Question: When coding in Eclipse(Indigo), I accidentally hit a combination of keys which made this bar appear when I was doing some shortcuts. This question has probably being answered before but since I don't know the exact name of the bar googling the problem has being fruitless. I've spent two hours trying to fix it. So anyone know how to get rid of this bar in the image below?

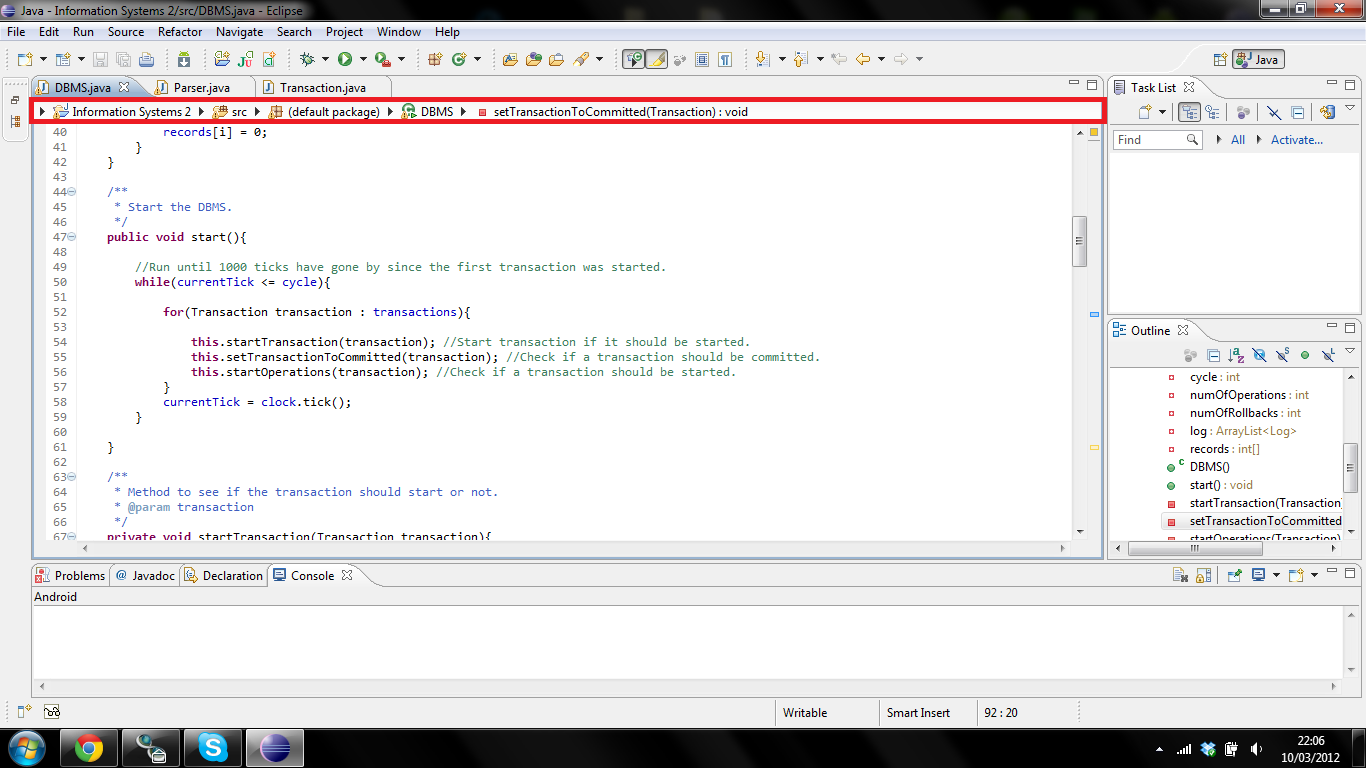
Answer: The bar you are talking about is the .
To remove it, look at your toolbar which should more or less look like this:

Then, click that button that is on the very far right. It looks like a little C with a green circle, a black triangle, and some small blue thing in the back. Find that button on your eclipse toolbar and click it to show/hide breadcrumbs.
If you don't see it, let me know, and I can try to figure out which toolbar it is a part of.